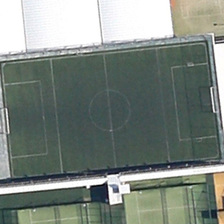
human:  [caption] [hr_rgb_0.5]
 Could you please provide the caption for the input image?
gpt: two white buildings are near a football field .

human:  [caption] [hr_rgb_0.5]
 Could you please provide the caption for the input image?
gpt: two white buildings are near a football field .

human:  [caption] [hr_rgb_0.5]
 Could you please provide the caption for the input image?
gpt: two white buildings are near a football field .

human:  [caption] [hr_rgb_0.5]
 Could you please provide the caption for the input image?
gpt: two white buildings are near a football field .

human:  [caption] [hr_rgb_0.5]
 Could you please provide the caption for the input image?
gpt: two white buildings are near a football field .